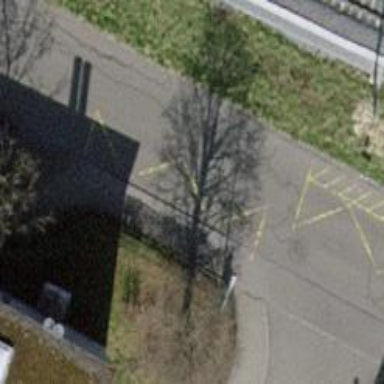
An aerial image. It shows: Bus stop equipped with public transport stop position.